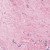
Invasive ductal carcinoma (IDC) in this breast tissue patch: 1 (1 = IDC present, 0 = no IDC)